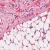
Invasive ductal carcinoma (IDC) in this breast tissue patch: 1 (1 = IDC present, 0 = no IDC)